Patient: sex M, age 60
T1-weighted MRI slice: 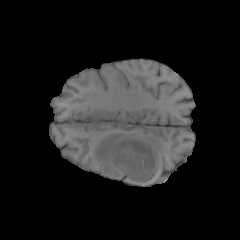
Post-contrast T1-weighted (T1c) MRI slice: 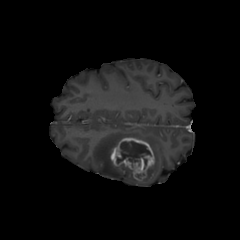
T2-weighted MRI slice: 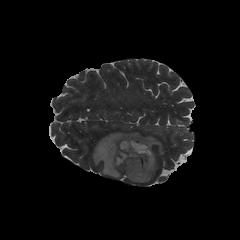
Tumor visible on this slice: yes
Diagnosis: Glioblastoma, IDH-wildtype
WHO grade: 4